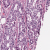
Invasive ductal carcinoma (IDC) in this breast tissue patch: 1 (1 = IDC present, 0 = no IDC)